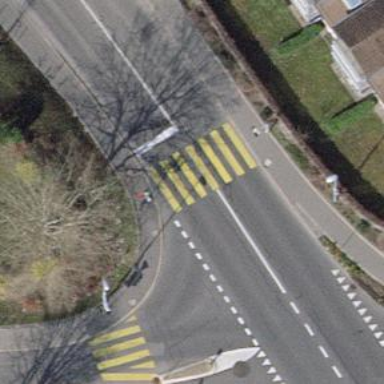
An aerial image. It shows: Zebra crossing on the road.